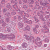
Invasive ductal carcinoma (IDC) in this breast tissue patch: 0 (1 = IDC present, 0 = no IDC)